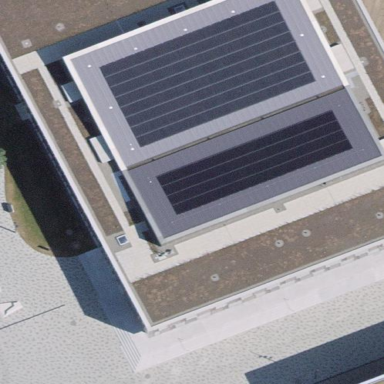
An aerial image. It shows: Solar power generator.